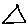
Label: triangle